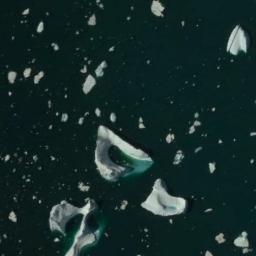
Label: sea_ice